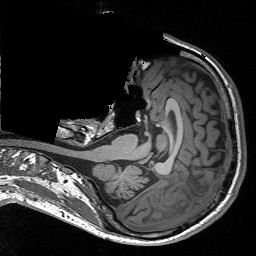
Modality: T1w
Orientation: axial